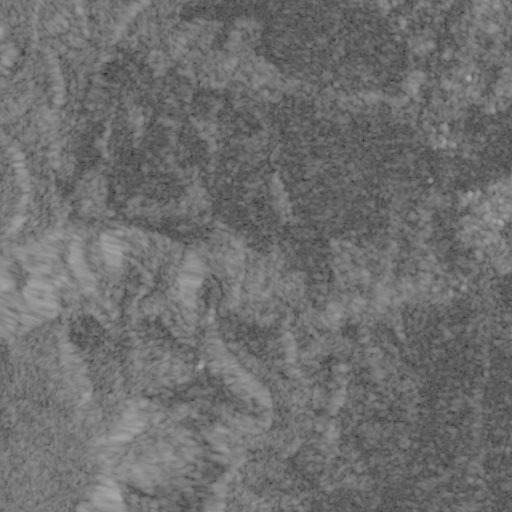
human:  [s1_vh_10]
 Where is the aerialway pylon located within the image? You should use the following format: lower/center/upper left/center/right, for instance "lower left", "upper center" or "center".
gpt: The aerialway pylon is located in the lower right of the image.
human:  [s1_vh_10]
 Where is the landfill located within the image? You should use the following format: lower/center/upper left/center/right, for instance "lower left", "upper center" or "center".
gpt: The landfill is located in the lower right of the image.
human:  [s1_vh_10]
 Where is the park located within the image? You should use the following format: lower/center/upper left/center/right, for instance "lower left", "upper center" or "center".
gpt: The park is located in the lower right of the image.
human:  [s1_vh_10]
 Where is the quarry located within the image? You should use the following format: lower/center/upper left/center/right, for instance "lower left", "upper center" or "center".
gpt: The quarry is located in the upper right of the image.
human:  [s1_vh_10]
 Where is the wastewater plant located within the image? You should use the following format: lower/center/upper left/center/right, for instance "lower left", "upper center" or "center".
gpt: The wastewater plant is located in the center right of the image.
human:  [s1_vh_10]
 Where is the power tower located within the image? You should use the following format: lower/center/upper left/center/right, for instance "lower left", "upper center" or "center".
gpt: There is no power tower in the image.

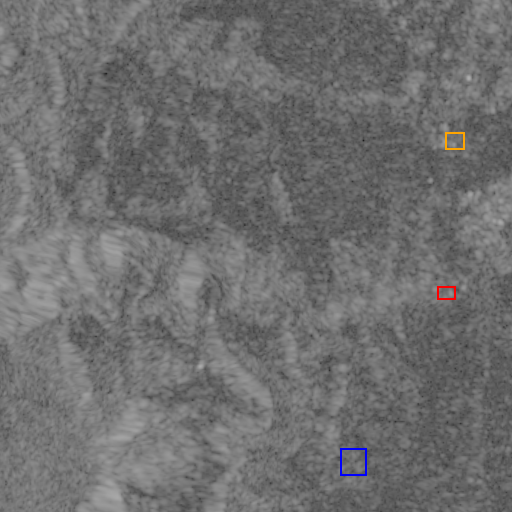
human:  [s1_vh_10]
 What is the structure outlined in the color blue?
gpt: The structure outlined in blue is a landfill.
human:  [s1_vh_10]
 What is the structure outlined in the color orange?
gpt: The structure outlined in orange is a quarry.
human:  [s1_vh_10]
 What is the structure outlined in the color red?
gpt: The structure outlined in red is a wastewater plant.
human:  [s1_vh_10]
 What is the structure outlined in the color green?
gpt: There is no green outline.